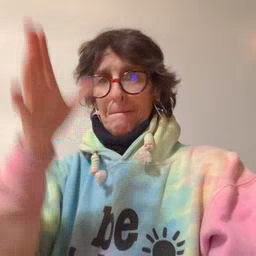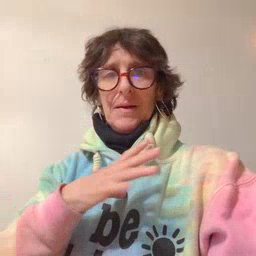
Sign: man